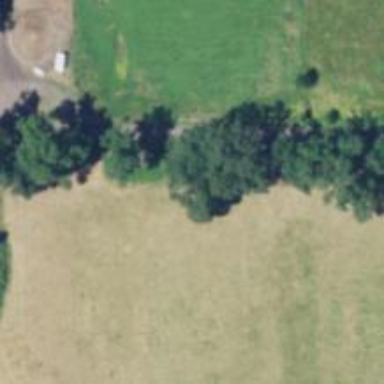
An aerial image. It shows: Driveway.